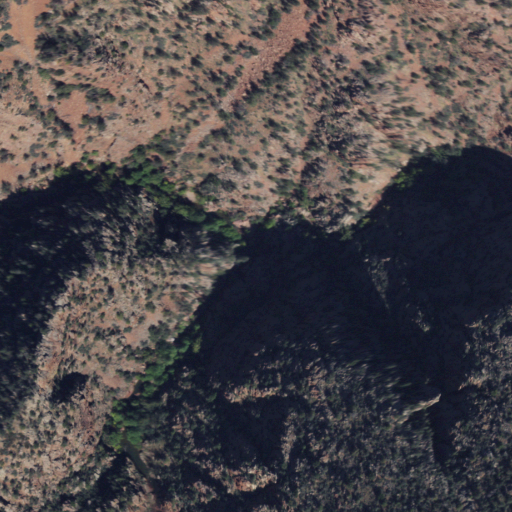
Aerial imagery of valley in Arizona named Salt Canyon containing shrub and evergreen forest